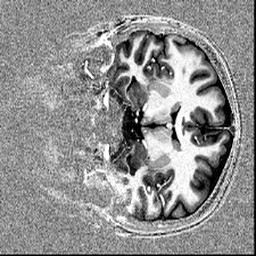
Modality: T1w
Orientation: coronal
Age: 26
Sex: female